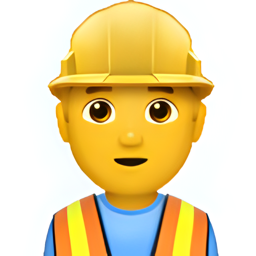
Name: construction worker
Emoji: 👷
Group: People & Body
Sub-group: person-role